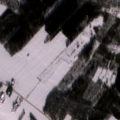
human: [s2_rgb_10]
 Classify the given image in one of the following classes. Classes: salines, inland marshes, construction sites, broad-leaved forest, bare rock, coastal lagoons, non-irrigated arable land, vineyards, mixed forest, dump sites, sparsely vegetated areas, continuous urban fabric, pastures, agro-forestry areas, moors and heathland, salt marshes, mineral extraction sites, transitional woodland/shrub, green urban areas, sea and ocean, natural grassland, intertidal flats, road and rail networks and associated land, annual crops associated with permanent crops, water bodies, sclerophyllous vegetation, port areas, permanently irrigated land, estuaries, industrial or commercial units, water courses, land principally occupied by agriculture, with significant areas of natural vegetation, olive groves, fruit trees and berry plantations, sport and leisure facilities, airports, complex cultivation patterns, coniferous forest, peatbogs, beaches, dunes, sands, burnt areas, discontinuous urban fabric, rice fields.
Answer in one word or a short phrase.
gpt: non-irrigated arable land, land principally occupied by agriculture, with significant areas of natural vegetation, coniferous forest, mixed forest, transitional woodland/shrub